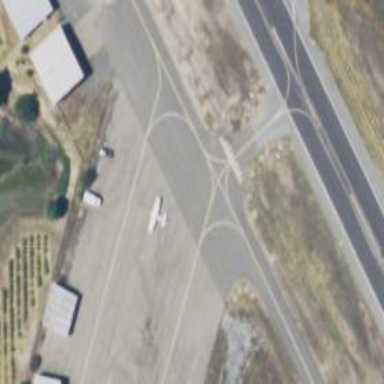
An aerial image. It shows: Apron at the airport.